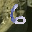
Label: 6